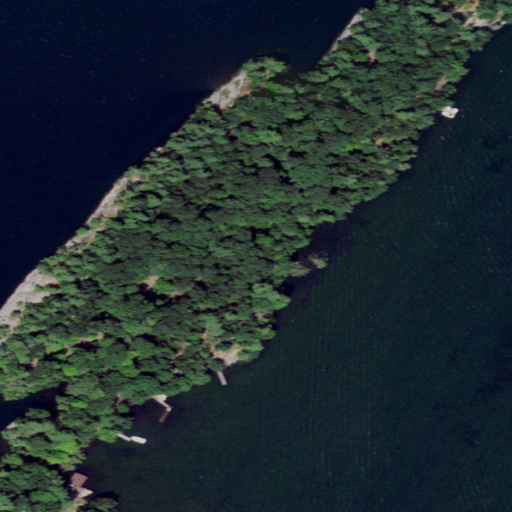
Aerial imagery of cape in New York named Mary Island containing open water, deciduous forest, mixed forest, evergreen forest, grassland, unknown, and open development